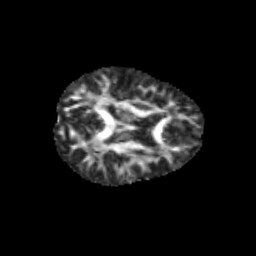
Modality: FA
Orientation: axial
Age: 11
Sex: female
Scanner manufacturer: siemens
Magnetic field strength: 3 T
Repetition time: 3.8 s
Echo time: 0.07 s